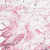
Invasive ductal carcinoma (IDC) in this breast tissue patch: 0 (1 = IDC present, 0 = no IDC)